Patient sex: M
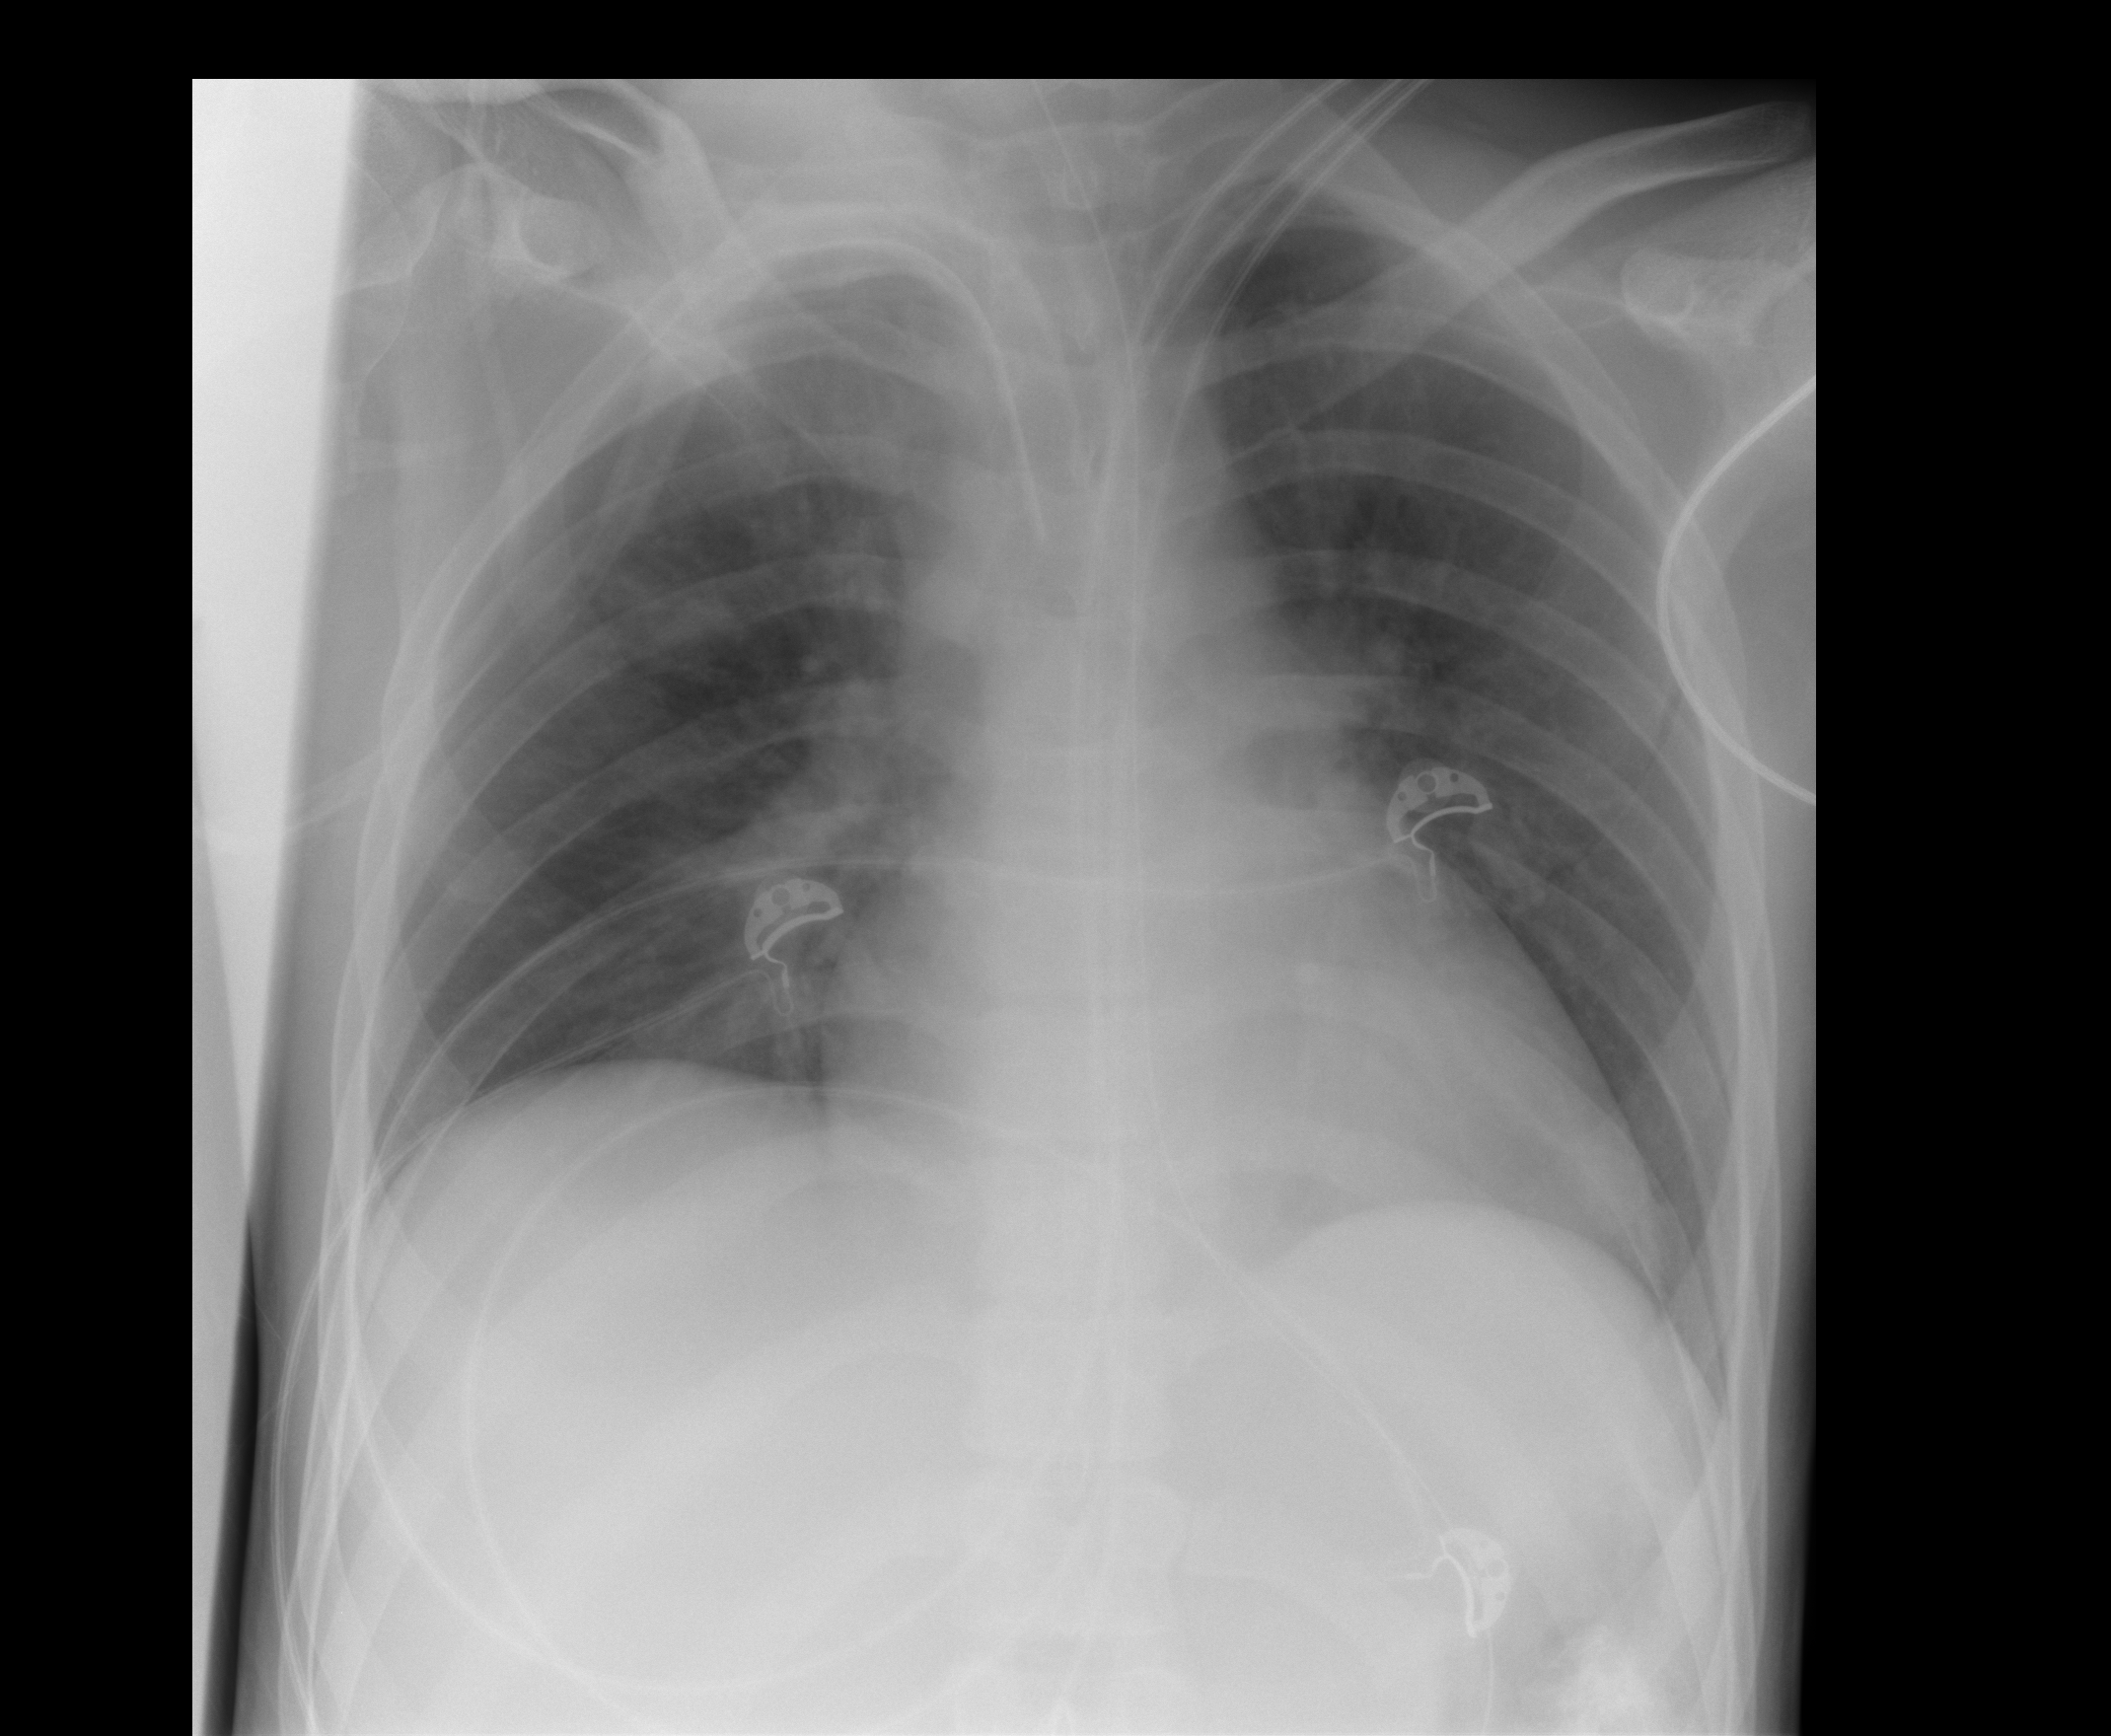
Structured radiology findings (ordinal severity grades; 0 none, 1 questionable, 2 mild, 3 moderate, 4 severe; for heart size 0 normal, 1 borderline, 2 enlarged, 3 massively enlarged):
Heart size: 1
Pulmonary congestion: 0
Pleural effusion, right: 1
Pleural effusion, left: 2
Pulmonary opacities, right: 0
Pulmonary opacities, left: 0
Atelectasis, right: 1
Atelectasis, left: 2